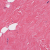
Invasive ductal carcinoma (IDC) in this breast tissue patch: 0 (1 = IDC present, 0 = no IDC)